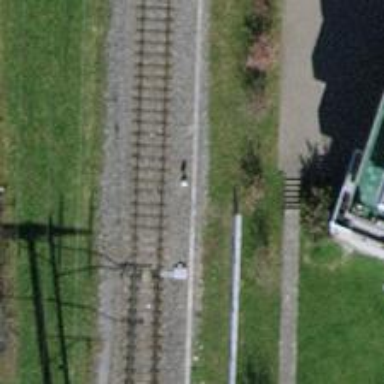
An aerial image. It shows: Railway switch.